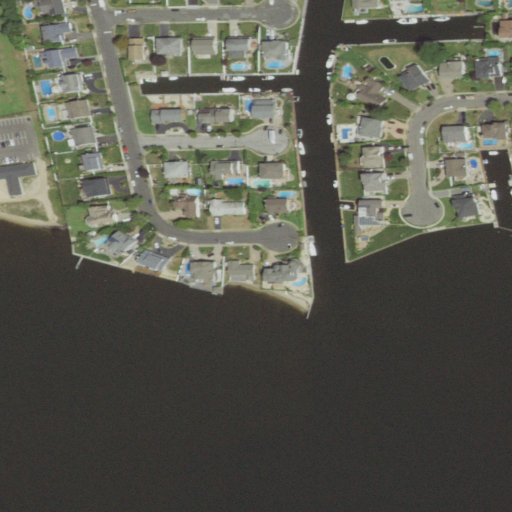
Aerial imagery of cape in New York named Willetts Point containing open water, medium intensity development, high intensity development, and low intensity development